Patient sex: M
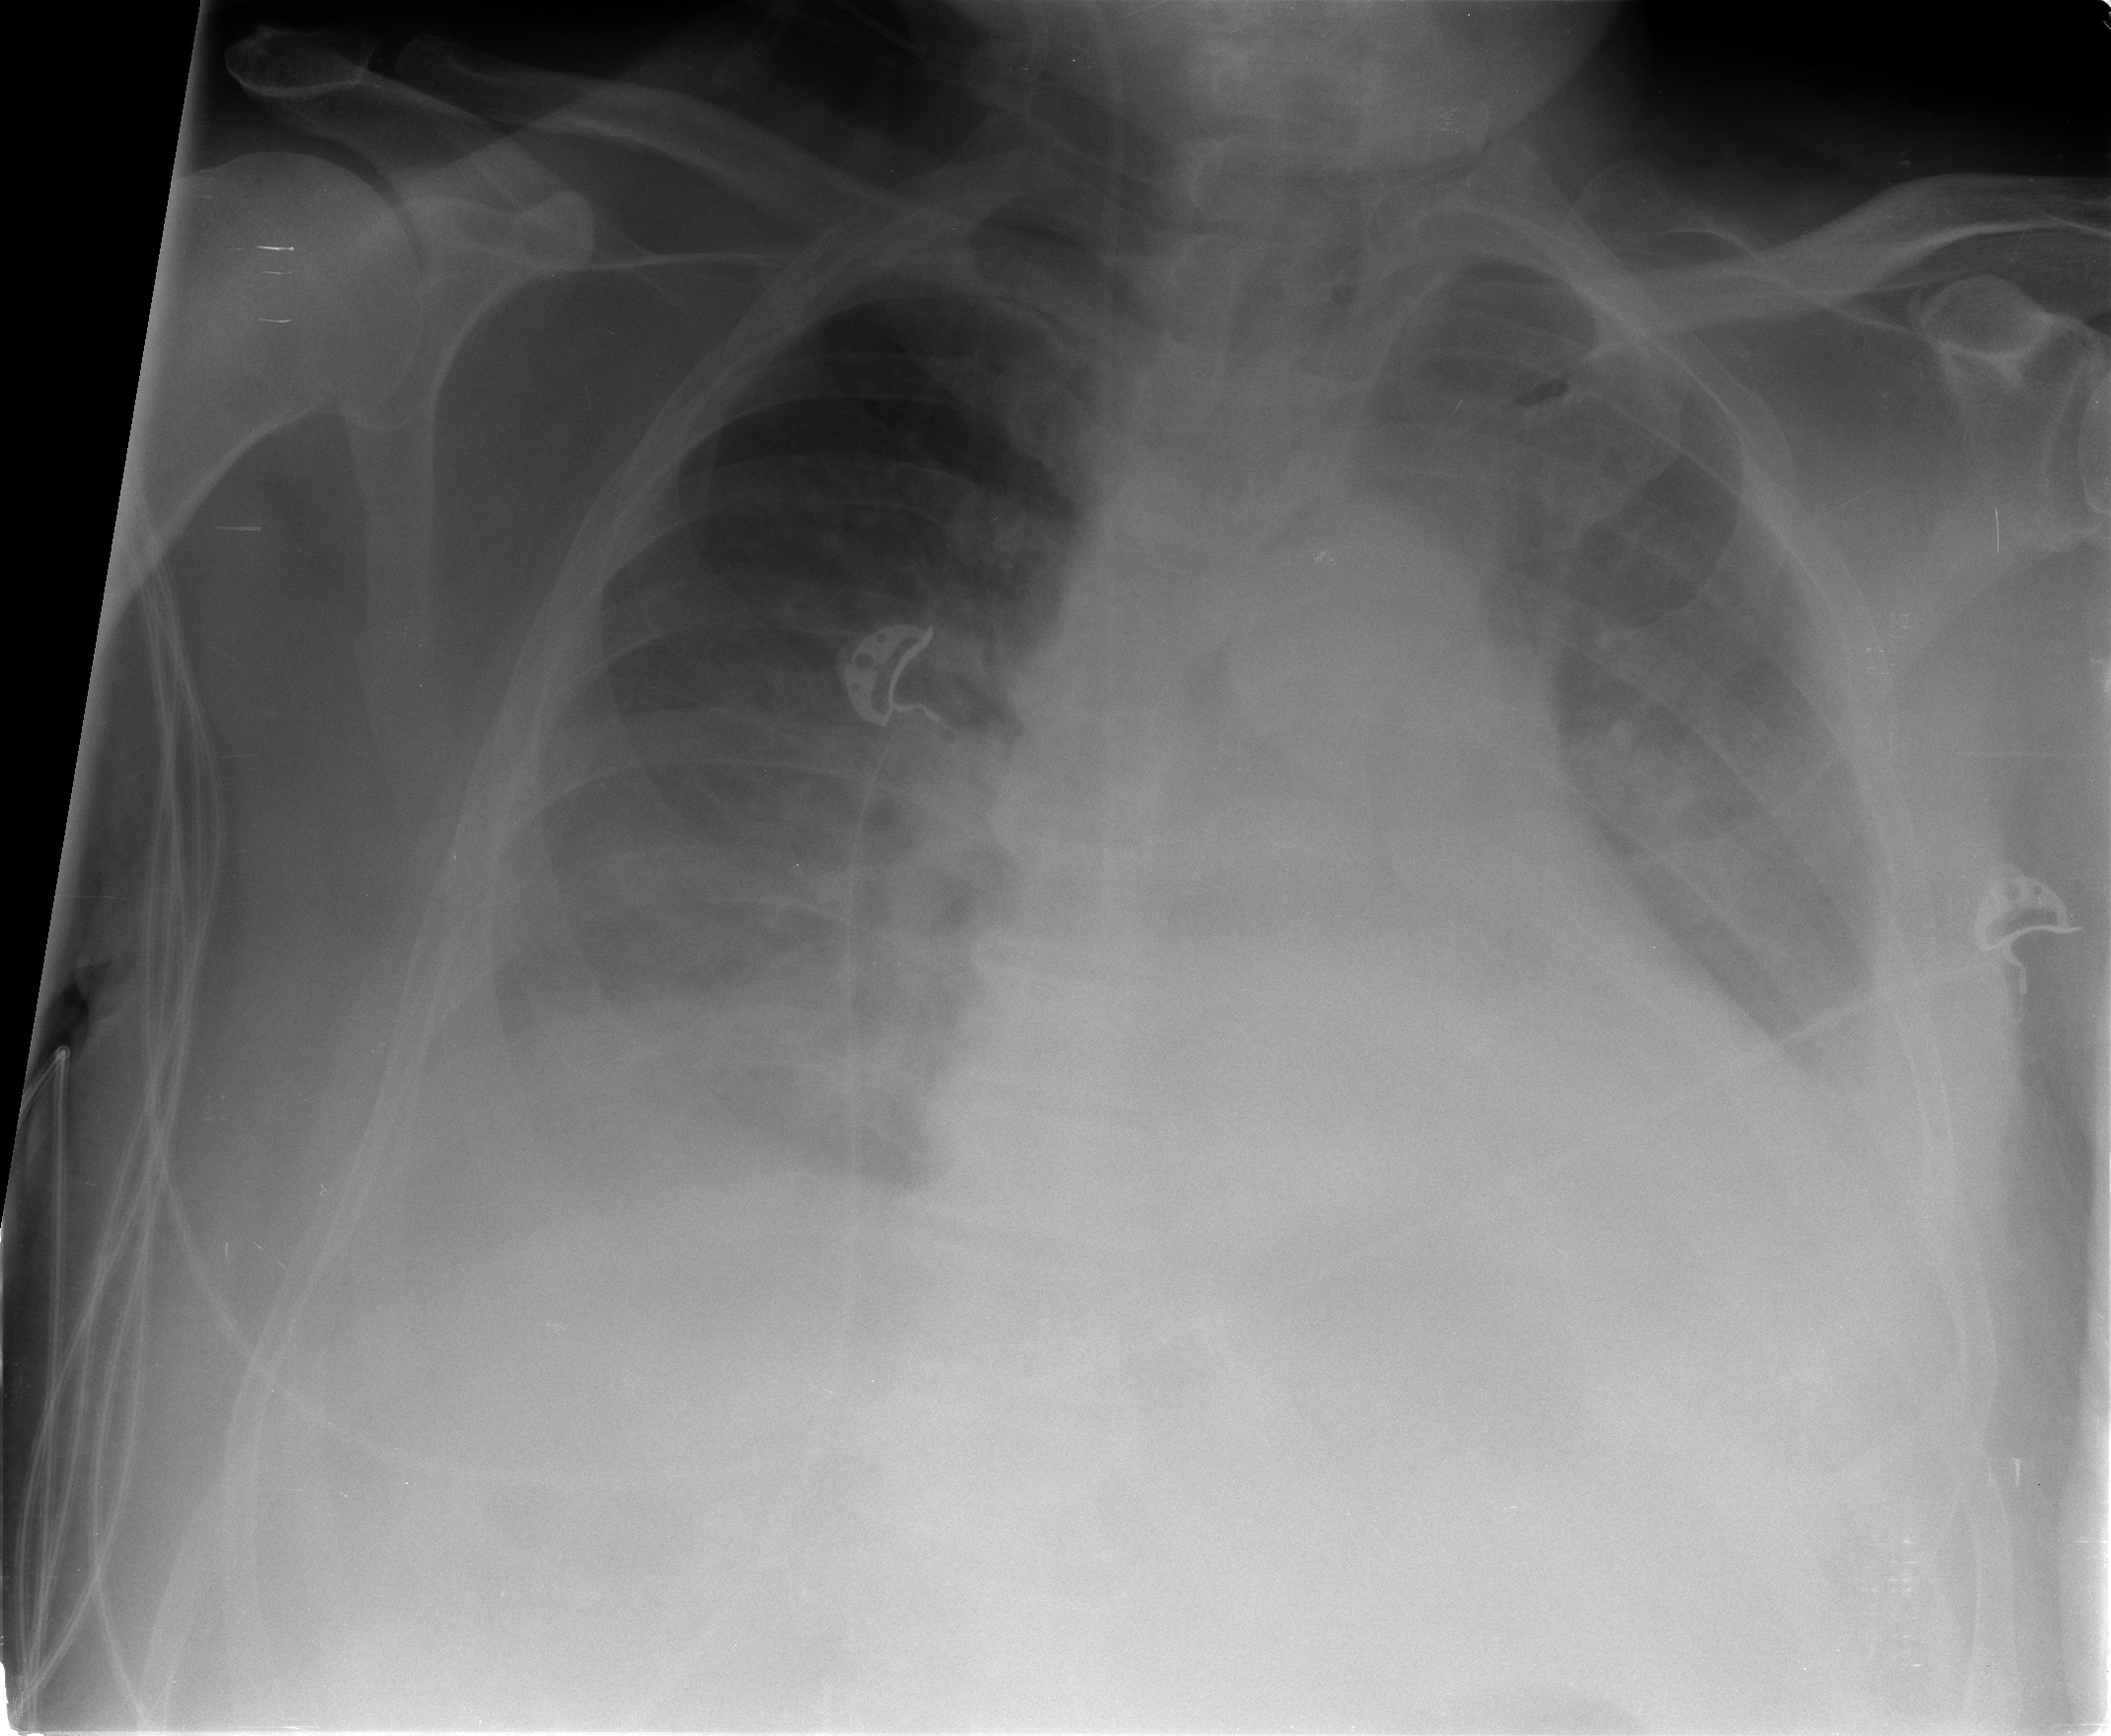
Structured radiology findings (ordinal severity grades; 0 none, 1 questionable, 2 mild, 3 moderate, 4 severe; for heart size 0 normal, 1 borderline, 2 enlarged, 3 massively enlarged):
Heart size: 2
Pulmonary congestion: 2
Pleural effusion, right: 3
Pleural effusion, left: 3
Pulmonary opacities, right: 2
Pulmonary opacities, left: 2
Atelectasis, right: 2
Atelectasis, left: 2